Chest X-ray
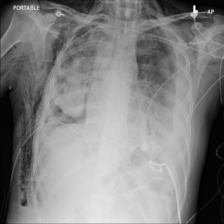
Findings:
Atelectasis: negative
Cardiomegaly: negative
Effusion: positive
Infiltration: positive
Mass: negative
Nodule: negative
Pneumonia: negative
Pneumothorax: positive
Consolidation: negative
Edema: negative
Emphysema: positive
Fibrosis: negative
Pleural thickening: negative
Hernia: negative